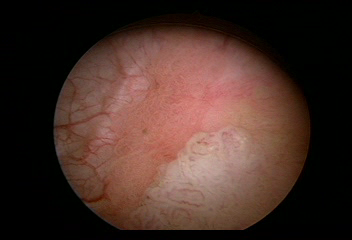
Modality: WLC
Class: Malignant
Subclass: LowGradePapillary
Lesion: L3
Stage: Ta
Morphology: Papillary
Bladder cancer association: Yes
Annotated structures: Tumor